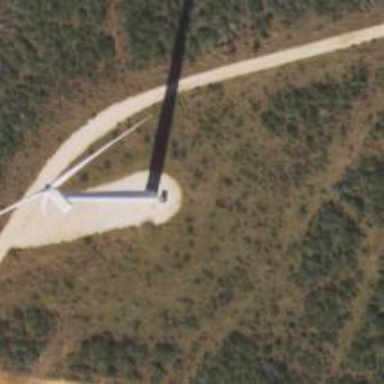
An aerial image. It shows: Wind generator powered by horizontal-axis wind turbine.